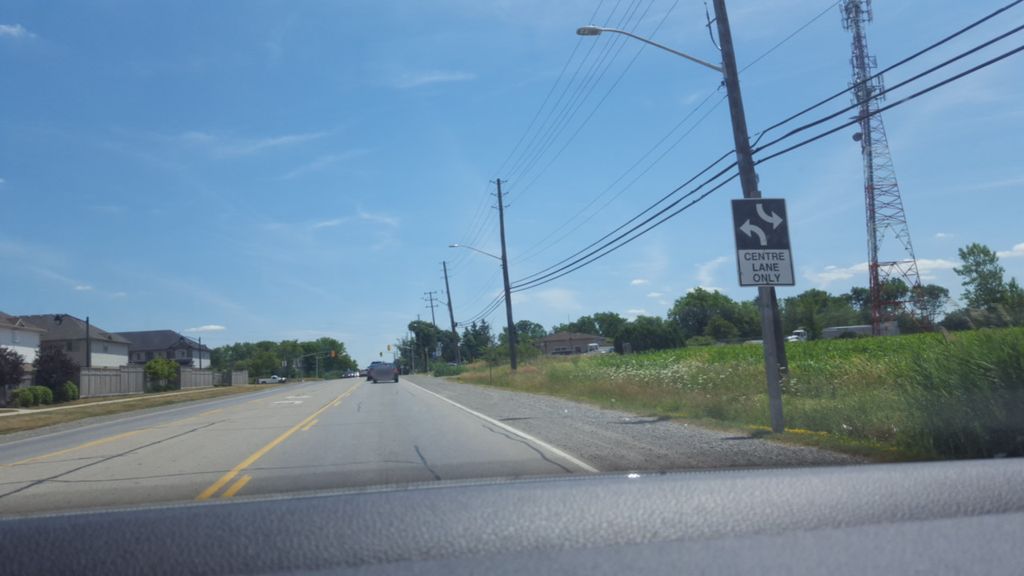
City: hamilton